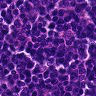
Metastatic tissue present: no